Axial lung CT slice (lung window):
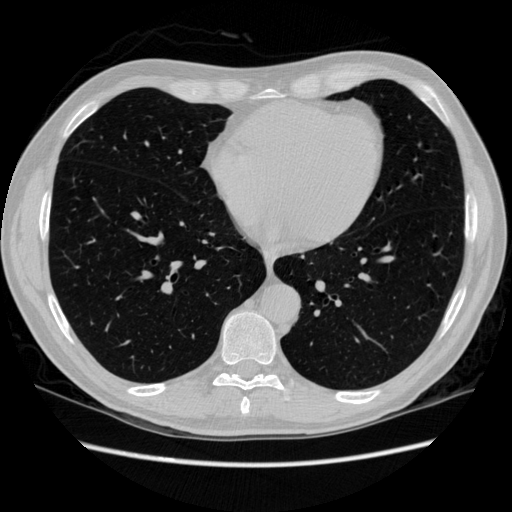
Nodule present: no